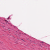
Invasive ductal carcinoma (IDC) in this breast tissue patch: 0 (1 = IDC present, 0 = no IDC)